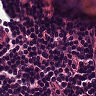
Metastatic tissue present: no